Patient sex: M
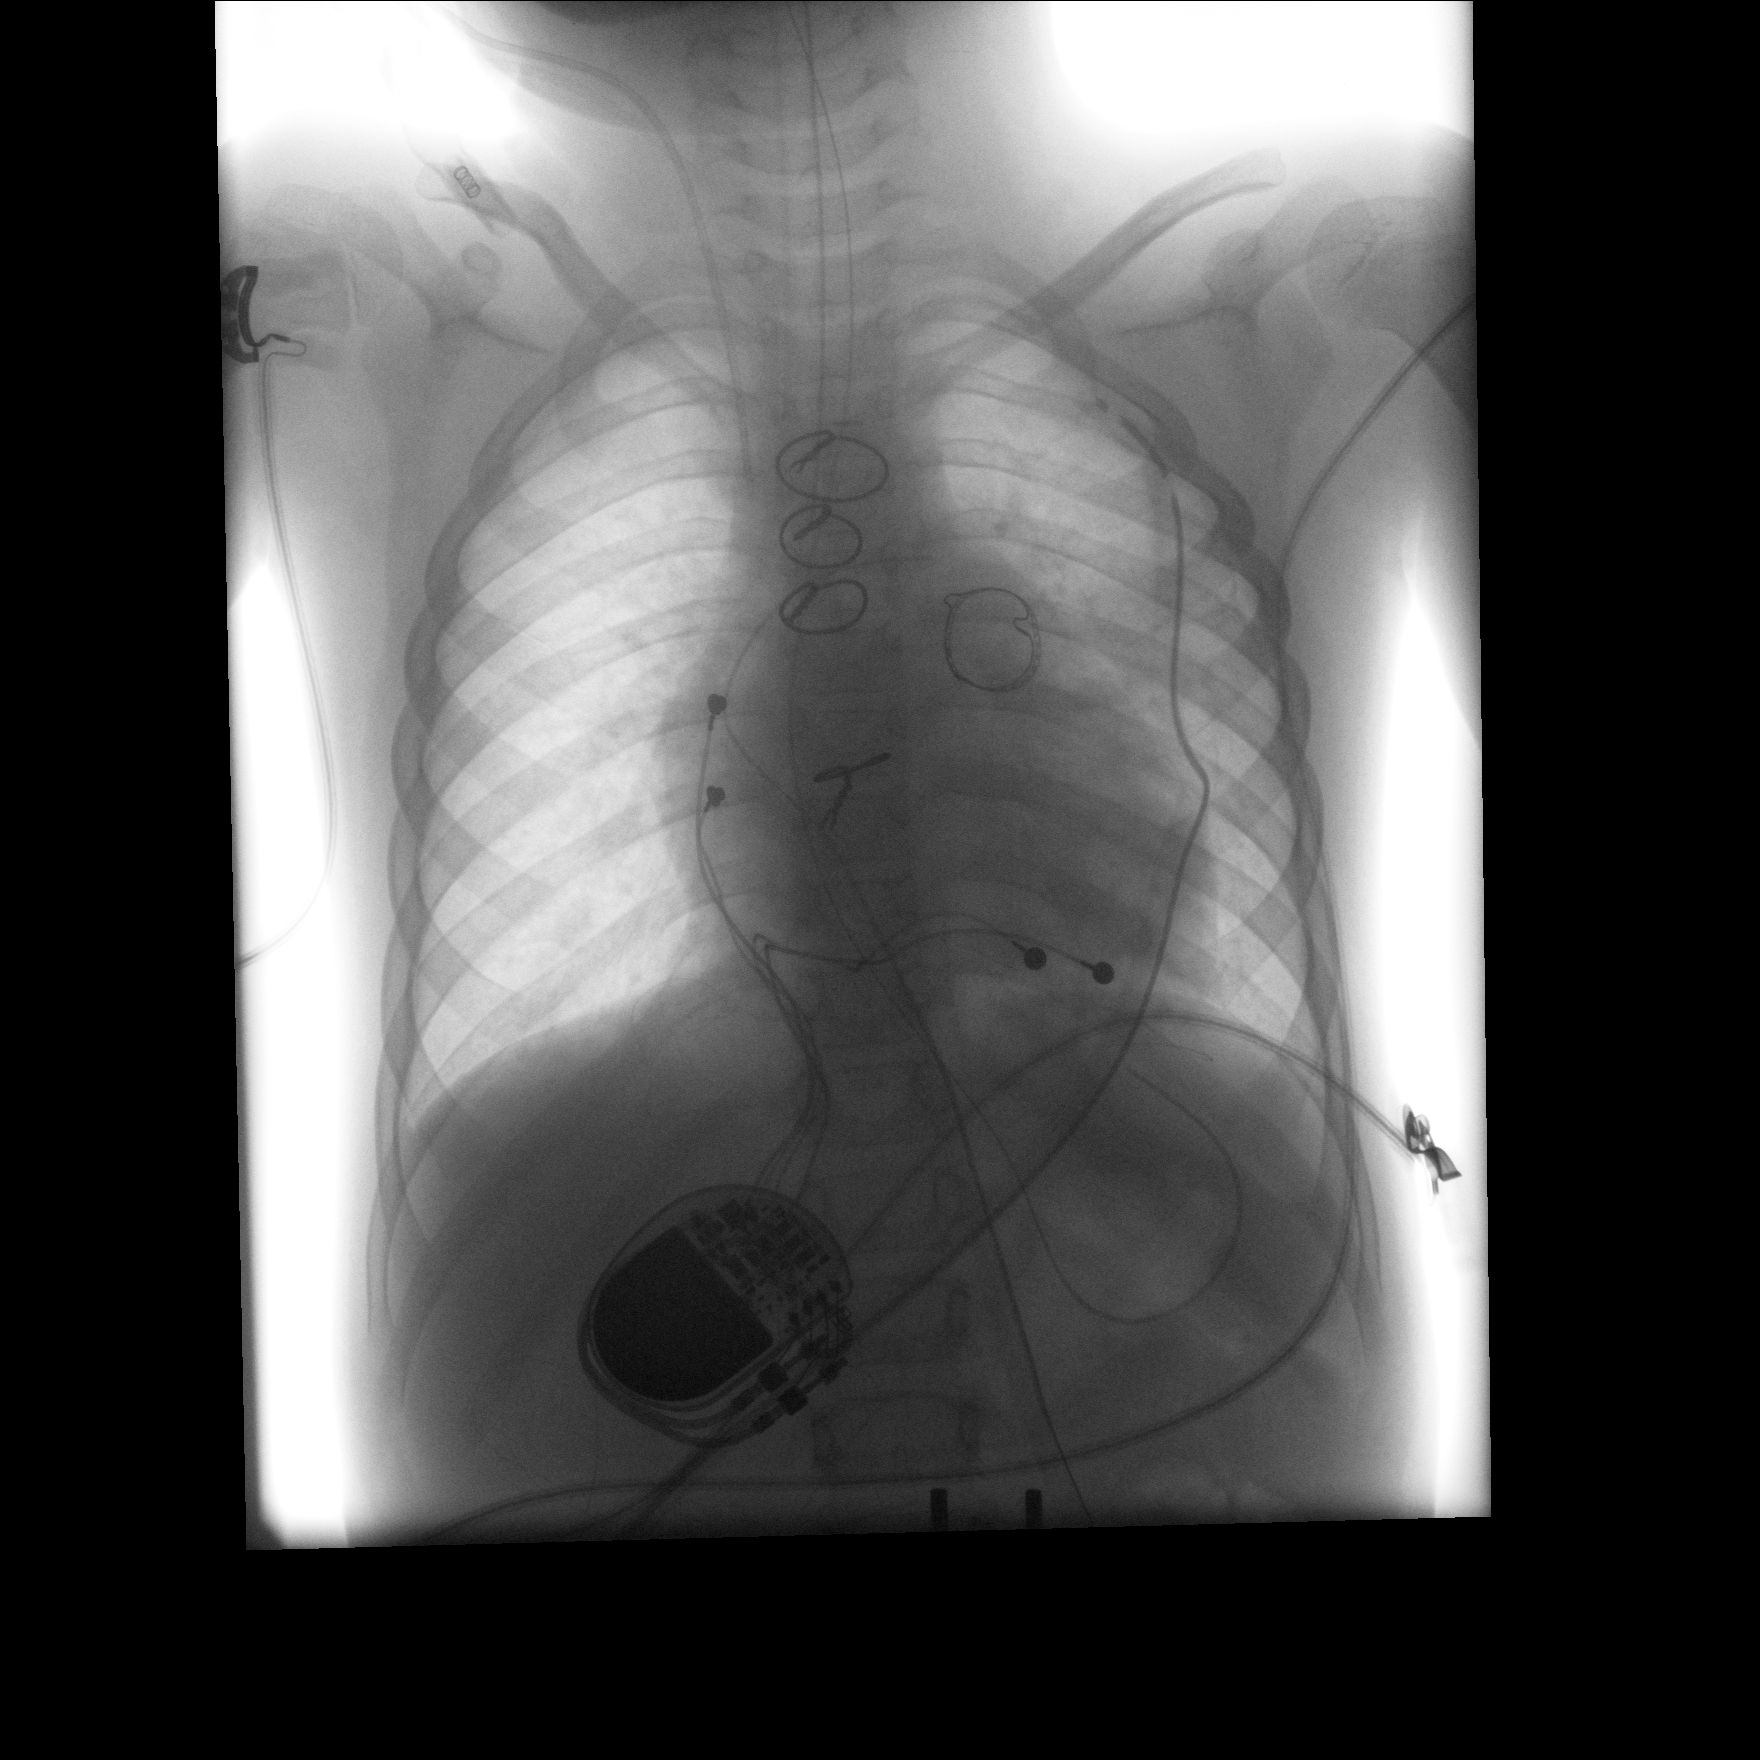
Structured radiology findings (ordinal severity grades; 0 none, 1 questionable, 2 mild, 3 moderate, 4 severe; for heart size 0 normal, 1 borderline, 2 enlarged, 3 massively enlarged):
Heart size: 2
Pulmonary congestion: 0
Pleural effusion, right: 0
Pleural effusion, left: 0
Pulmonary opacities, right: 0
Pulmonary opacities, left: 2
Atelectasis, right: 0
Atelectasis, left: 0